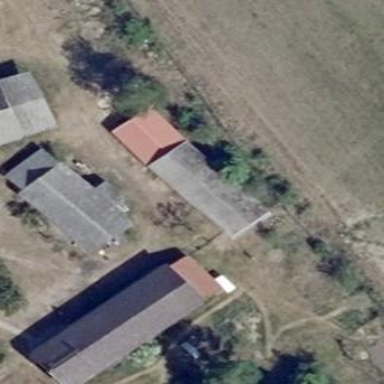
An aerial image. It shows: Building with gabled roof oriented along and colored grey.